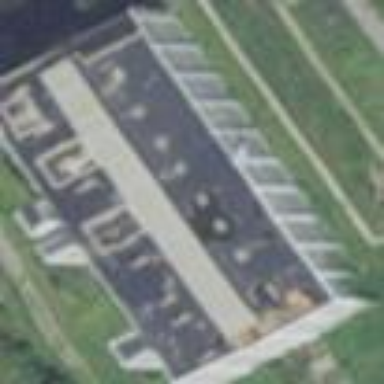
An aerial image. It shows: Building with flat roof.